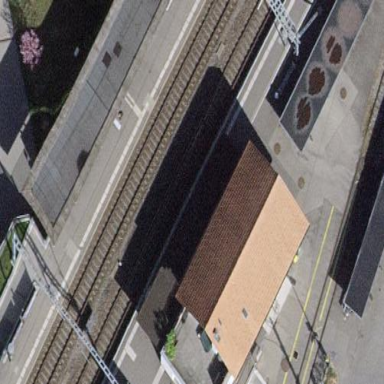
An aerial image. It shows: Train station building with gabled roof.